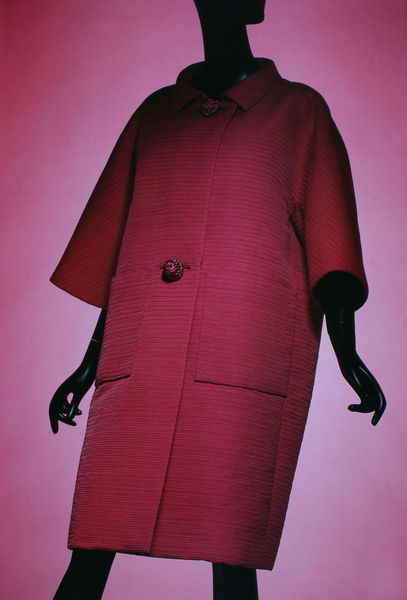
Titel: Mantel
Künstler: Cristobal Balenciaga
Standort: Kyoto (Japan)
Institution: Kyoto Costume Institute
Schlagwörter: schatten, braun, schwarz, rot, mode, jacke, kragen, ärmel, hals, hände, mantel, stoff, knopf, rosa, zwei, gerade, knöpfe, foto, fotografie, pink, schnitt, dreiviertel, puppe, bordeau, taschen, fotographie, aufgesetzt, rot rosa, dior, schaufensterpuppe, knielang, kleiderpuppe, chanel, manteltaschen, einreiher, dreiviertelärmel, dreiviertelärmmel, faschion, wollstoff